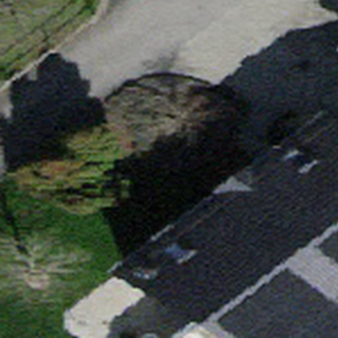
Label: other